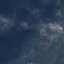
Land use / land cover class: HerbaceousVegetation